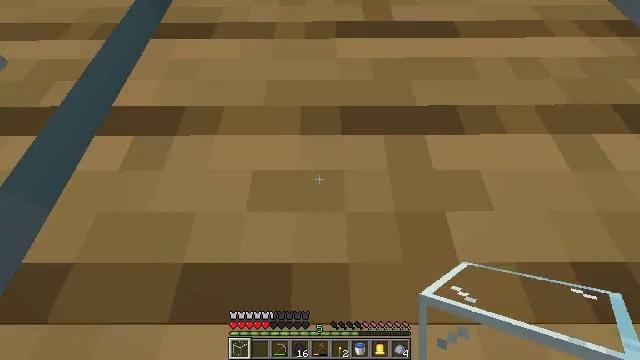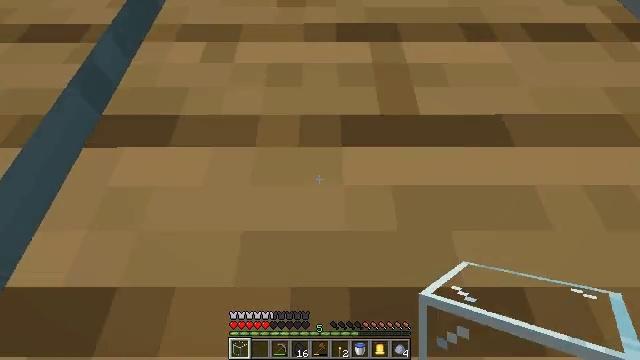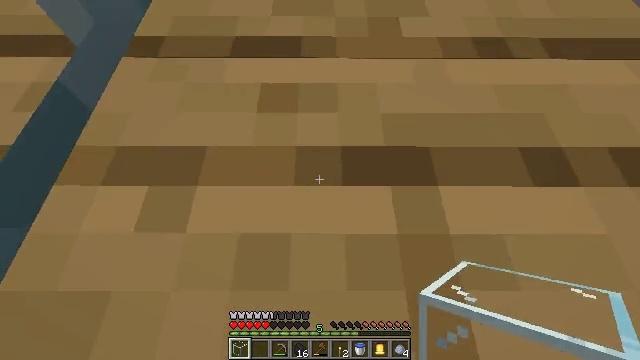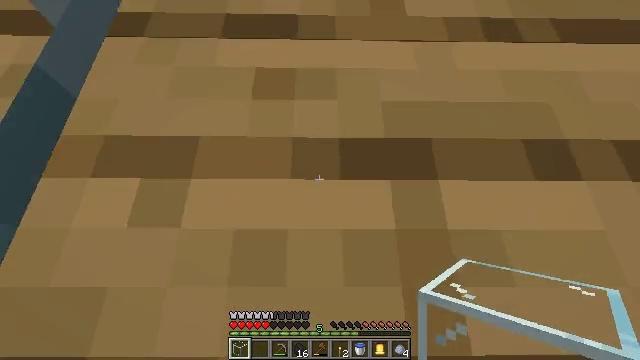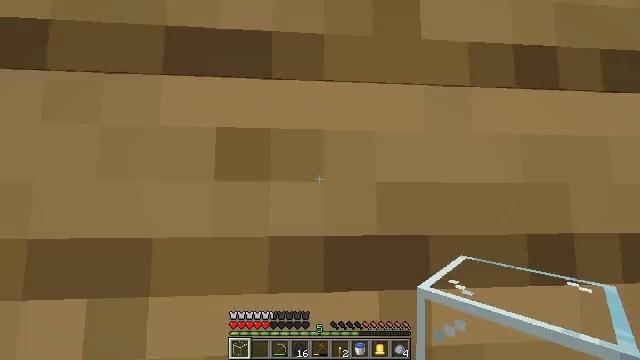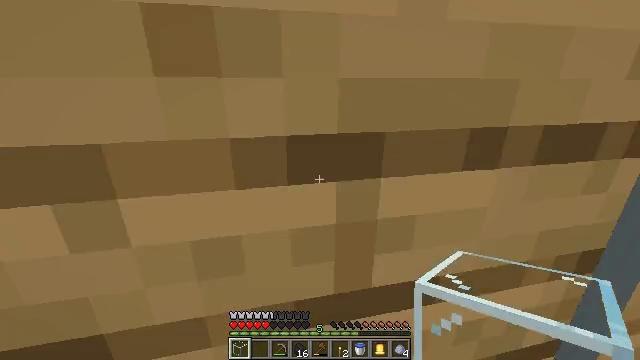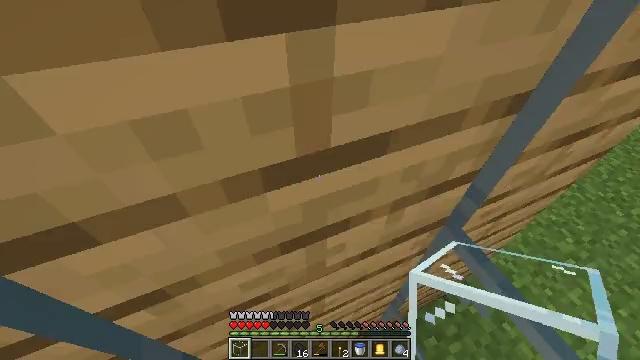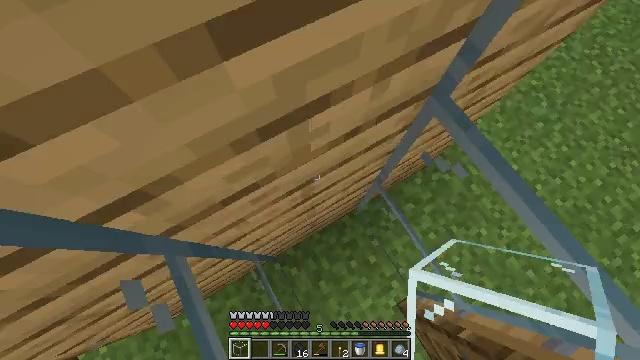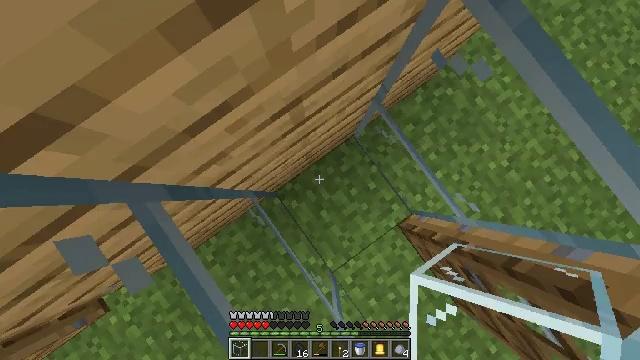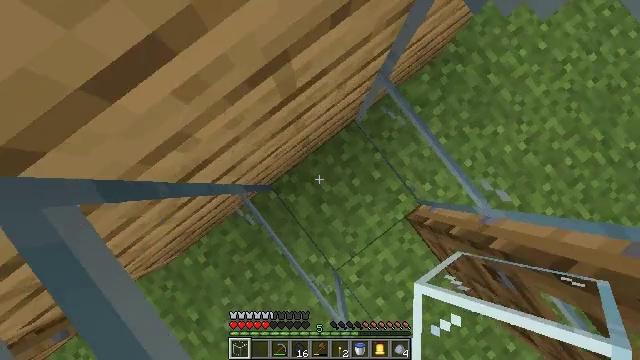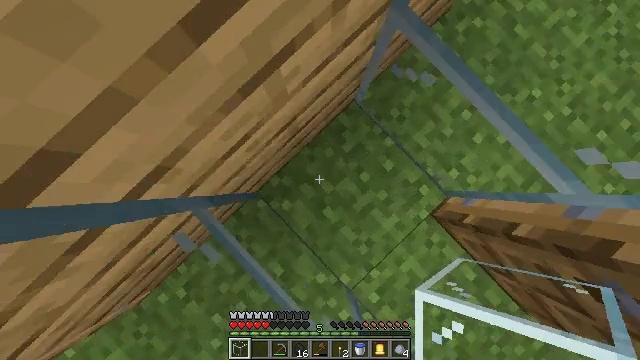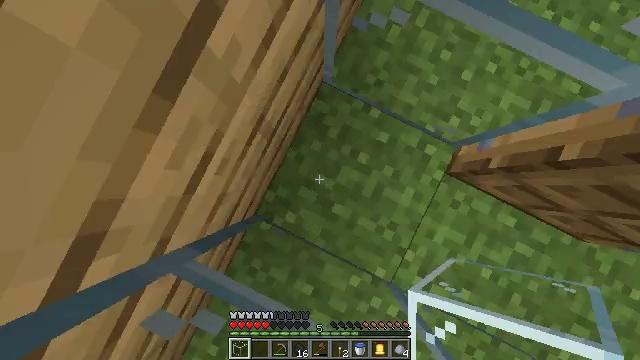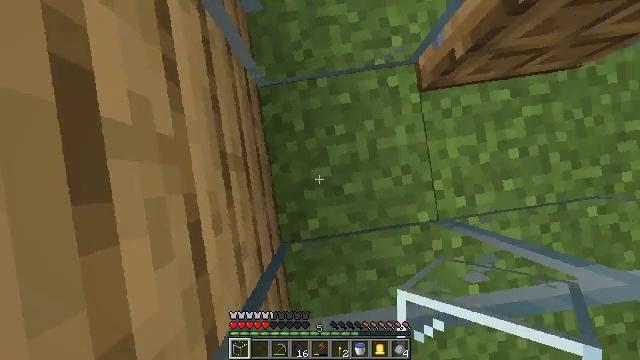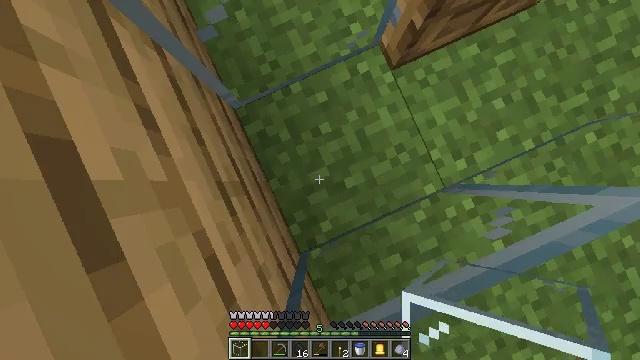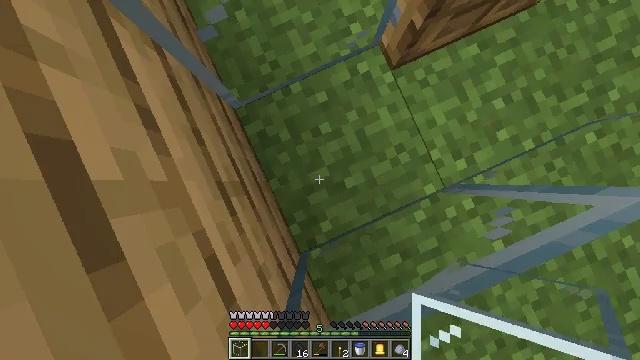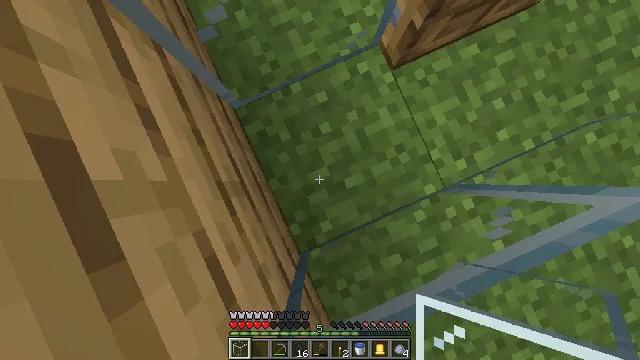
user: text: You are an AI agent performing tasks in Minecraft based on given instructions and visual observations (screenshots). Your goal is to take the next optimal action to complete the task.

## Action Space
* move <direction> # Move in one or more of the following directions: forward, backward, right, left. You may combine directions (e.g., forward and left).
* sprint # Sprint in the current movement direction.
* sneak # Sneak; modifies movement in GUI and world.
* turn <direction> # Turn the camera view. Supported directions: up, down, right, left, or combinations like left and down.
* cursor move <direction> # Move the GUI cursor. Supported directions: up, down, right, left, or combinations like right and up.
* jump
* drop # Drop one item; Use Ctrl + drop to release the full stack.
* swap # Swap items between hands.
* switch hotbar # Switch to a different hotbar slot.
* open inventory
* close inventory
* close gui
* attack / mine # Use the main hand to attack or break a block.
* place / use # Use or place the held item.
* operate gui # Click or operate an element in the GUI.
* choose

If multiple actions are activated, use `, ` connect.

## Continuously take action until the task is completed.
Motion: motion action
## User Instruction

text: Break the glass block.
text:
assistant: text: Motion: move forward, turn down, jump
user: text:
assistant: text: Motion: move forward, turn down, jump
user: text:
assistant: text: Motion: move forward, turn down, jump
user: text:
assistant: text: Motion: move forward, turn right and down, jump
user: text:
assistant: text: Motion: move forward, turn right and down, jump
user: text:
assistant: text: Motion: turn right and down
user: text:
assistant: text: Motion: turn right and down
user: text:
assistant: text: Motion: turn right and down
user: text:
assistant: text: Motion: turn right and down
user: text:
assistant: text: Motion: turn right
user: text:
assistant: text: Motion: turn right
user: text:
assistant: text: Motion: turn right and down
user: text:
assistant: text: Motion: turn right
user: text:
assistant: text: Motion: no_op
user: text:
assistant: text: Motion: no_op
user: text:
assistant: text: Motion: no_op
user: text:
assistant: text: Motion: no_op
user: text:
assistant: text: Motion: no_op
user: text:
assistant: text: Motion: no_op
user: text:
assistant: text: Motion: no_op
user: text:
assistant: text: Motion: no_op
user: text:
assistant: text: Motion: move forward
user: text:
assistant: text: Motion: move forward
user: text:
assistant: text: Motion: move forward
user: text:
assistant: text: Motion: move forward
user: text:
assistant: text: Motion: move forward
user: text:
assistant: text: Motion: move forward and move right
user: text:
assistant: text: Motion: move forward and move right
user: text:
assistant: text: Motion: move right
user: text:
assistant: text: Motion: move right